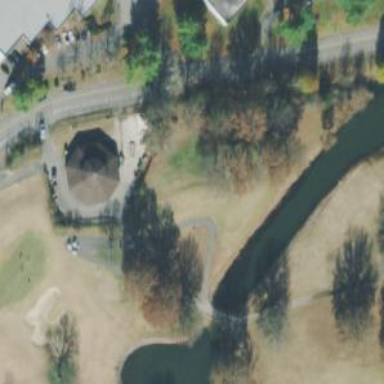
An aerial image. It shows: Path for golf carts.